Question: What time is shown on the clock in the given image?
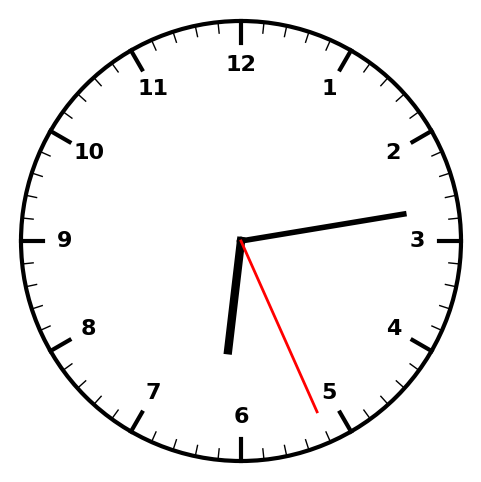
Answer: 06:13:26